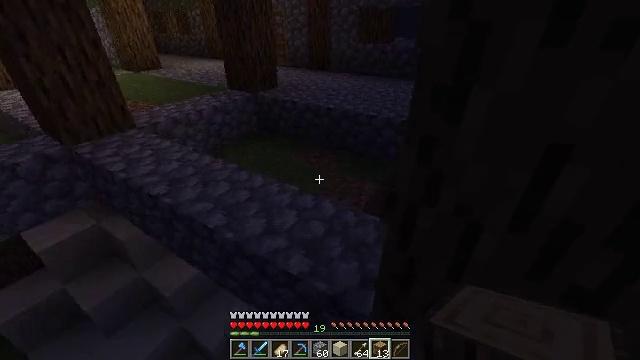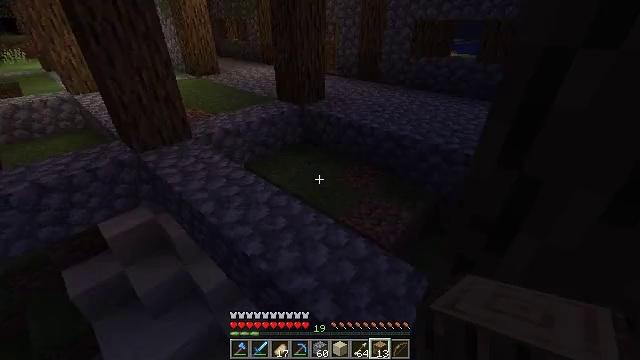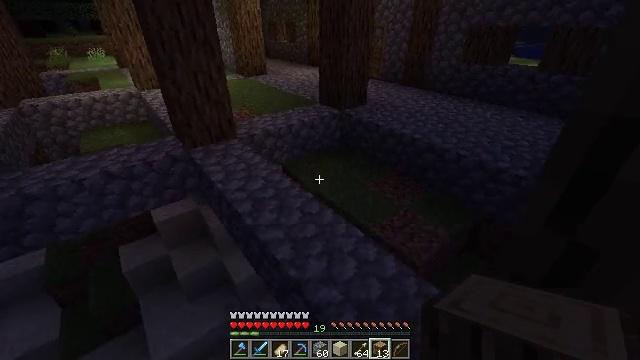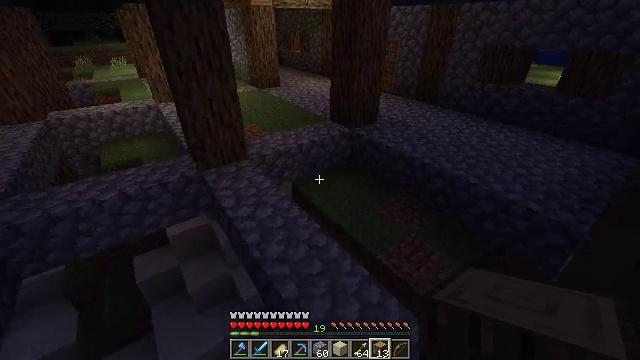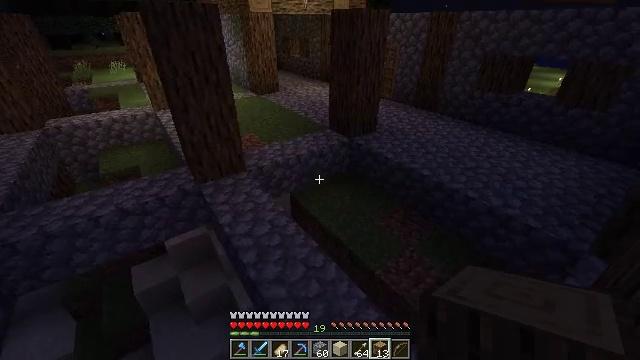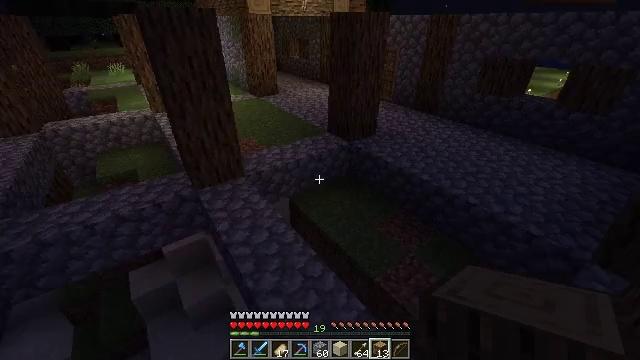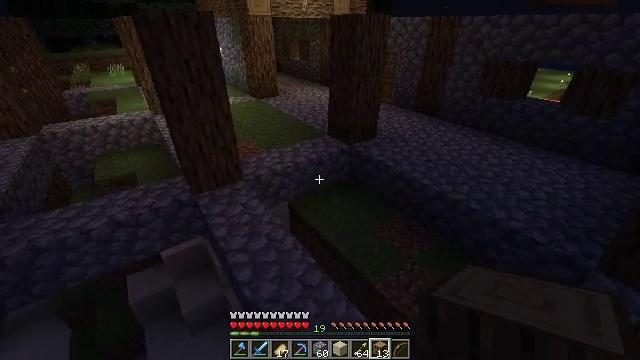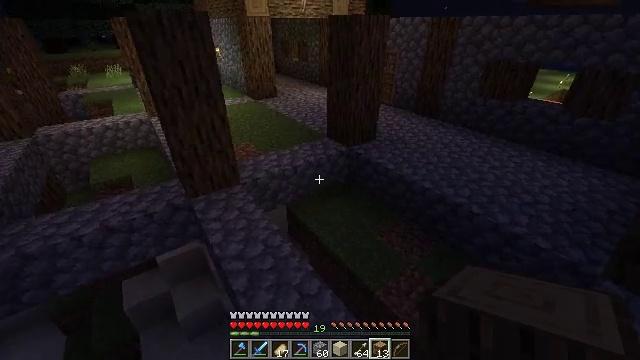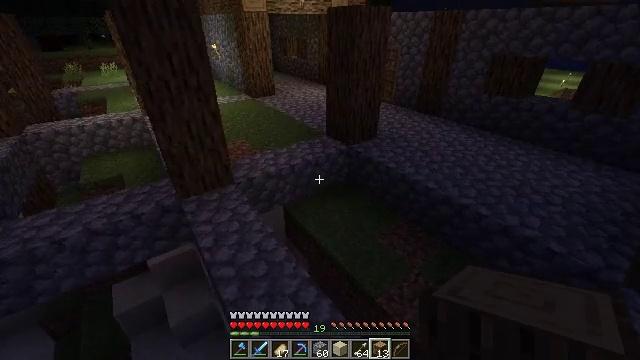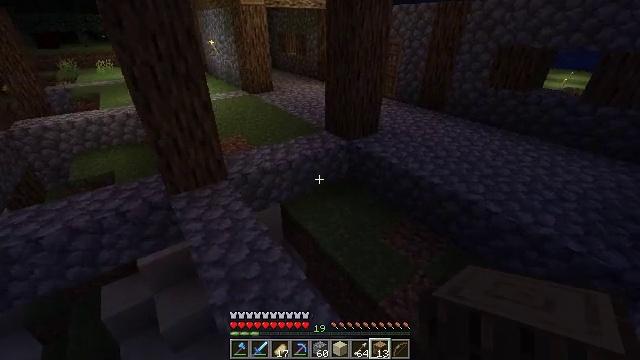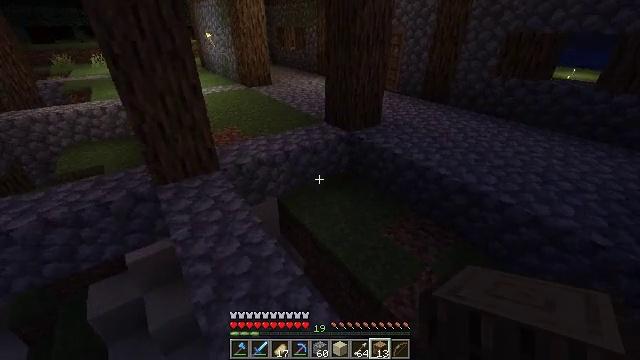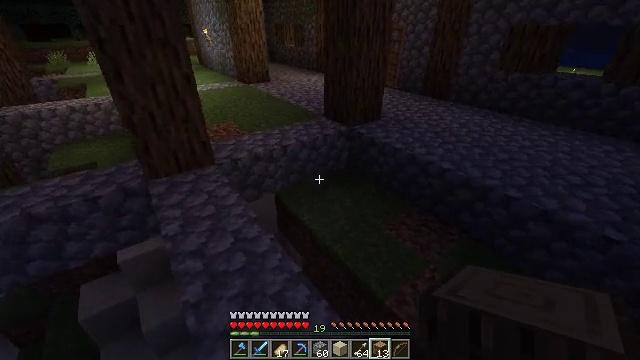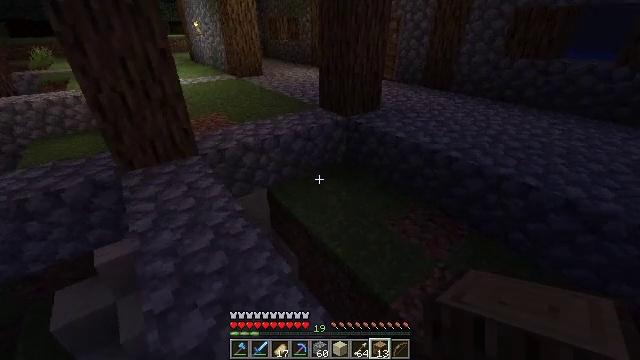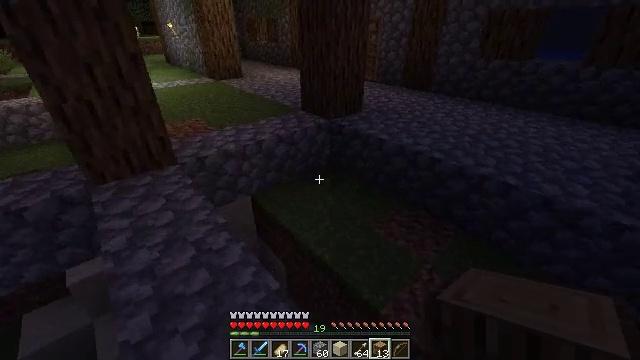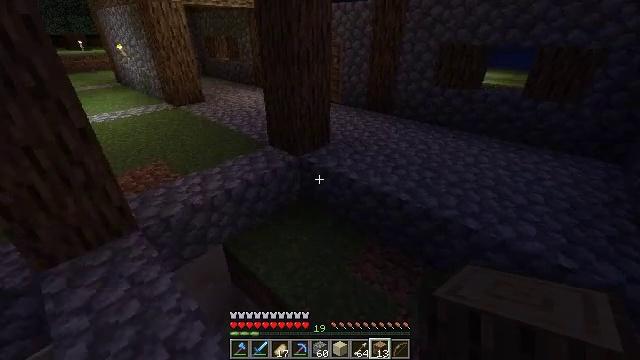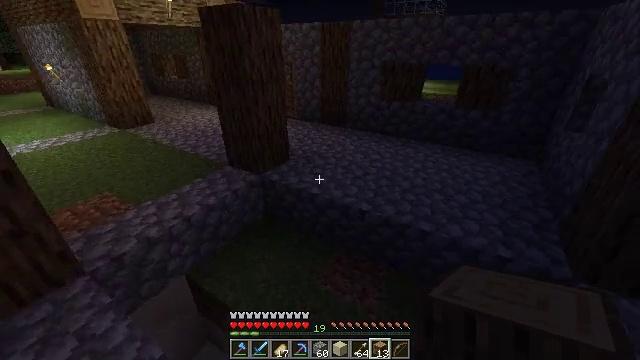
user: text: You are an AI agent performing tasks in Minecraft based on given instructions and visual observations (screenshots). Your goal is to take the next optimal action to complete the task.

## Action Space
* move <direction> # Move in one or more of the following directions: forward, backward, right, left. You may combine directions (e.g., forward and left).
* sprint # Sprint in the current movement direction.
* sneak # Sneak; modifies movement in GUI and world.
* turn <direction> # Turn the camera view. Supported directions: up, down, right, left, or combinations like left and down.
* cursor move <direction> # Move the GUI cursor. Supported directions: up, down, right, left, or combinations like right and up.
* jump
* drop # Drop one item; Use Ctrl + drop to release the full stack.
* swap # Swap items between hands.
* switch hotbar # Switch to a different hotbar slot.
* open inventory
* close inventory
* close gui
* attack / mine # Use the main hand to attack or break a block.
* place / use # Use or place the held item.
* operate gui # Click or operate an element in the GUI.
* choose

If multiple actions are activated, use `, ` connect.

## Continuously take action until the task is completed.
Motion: motion action
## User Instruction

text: Gather materials such as cobblestone.
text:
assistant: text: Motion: move forward, turn left, jump
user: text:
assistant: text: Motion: move forward, turn left, jump
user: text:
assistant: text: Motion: move forward, turn left, jump
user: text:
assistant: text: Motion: move forward, jump
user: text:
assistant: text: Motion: move forward, jump
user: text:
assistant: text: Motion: move forward, jump
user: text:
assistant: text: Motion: move forward, jump
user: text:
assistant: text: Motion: move forward, jump
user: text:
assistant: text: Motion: move forward, jump
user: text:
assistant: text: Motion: move forward, jump
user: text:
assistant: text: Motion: move forward, jump
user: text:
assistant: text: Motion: move forward, jump
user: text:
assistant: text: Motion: move forward, turn right, jump
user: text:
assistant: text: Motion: move forward, sprint, turn right, jump
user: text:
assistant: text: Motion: move forward, sprint, turn right and up, jump
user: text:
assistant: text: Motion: move forward, sprint, turn right and up, jump
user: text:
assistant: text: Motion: move forward, sprint, turn right and up, jump
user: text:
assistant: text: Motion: move forward, turn right and up, jump
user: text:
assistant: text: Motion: move forward, turn right and up, jump
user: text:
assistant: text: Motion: move forward, turn right, jump
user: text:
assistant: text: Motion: move forward, turn right, jump
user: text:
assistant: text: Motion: move forward, jump
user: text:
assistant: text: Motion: move forward, jump
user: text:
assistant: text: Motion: move forward, sprint, jump
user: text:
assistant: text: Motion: move forward, sprint, jump
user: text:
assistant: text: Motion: move forward, sprint, jump
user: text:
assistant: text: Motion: move forward, sprint, turn right, jump
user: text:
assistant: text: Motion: move forward, sprint, turn right, jump
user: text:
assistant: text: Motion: move forward, jump
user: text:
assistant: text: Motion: move forward, jump